Question: In my app I'm trying to pass the 'Id' value to my controller like this:
'''
http://localhost:29045/visitorMain/?Id=afef8e80-0864-e411-8865-000c295e296b
'''
But I am getting a "The resource cannot be found" error.
Here is my code below:
app.js
'''
'use strict';
var app = angular.module('loginApp', ['ngRoute']);
app.config(['$routeProvider',
function($routeProvider) {
$routeProvider.when('/login', {
templateUrl: 'partials/login.html',
controller: 'loginController'
});
$routeProvider.when('/visitorMain/:Id', {
templateUrl: 'partials/visitorMain.html',
controller: 'visitorController'
});
$routeProvider.otherwise({
redirectTo: '/login'
});
}
]);
'''
visitorController.js
'''
'use strict';
app.controller('visitorController', function($scope, $routeParams) {
//console.log(Id);
//console.log(UserName);
// $scope.login = function (user) {
// loginService.login(user);
// }
});
'''
Calling My visitorController
'''
$http.get('/visitorMain/', {
params: {
Id: "someid"
}
});
'''
Result:

Any suggestions?
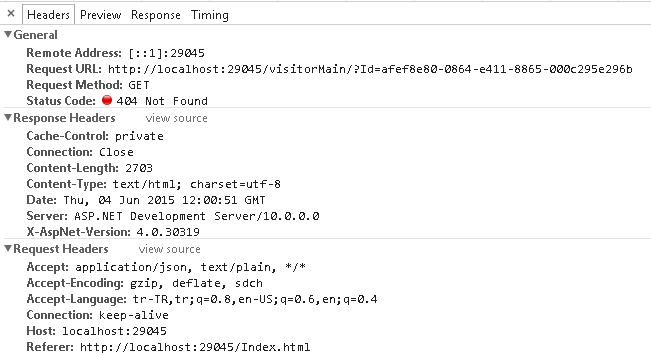
Answer: You are forgetting the hashtag. Try
'''
$http.get('/#/visitorMain/', {
params: {
Id: "someid"
}
});
'''